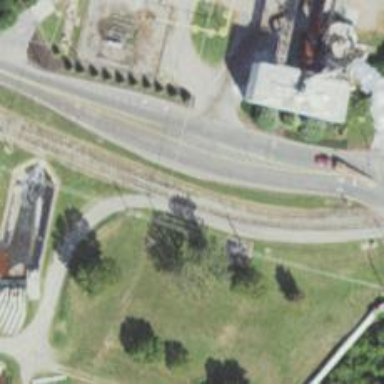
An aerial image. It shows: Rail spur service.